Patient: sex M, age 23
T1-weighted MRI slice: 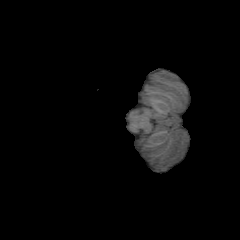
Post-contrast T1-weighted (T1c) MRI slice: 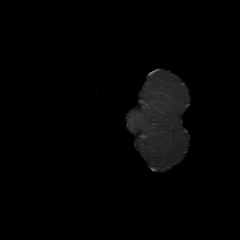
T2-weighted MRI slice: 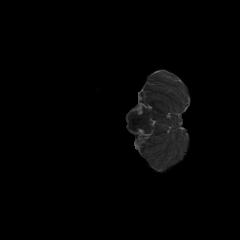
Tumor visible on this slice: no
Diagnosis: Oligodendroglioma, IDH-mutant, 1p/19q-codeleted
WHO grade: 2